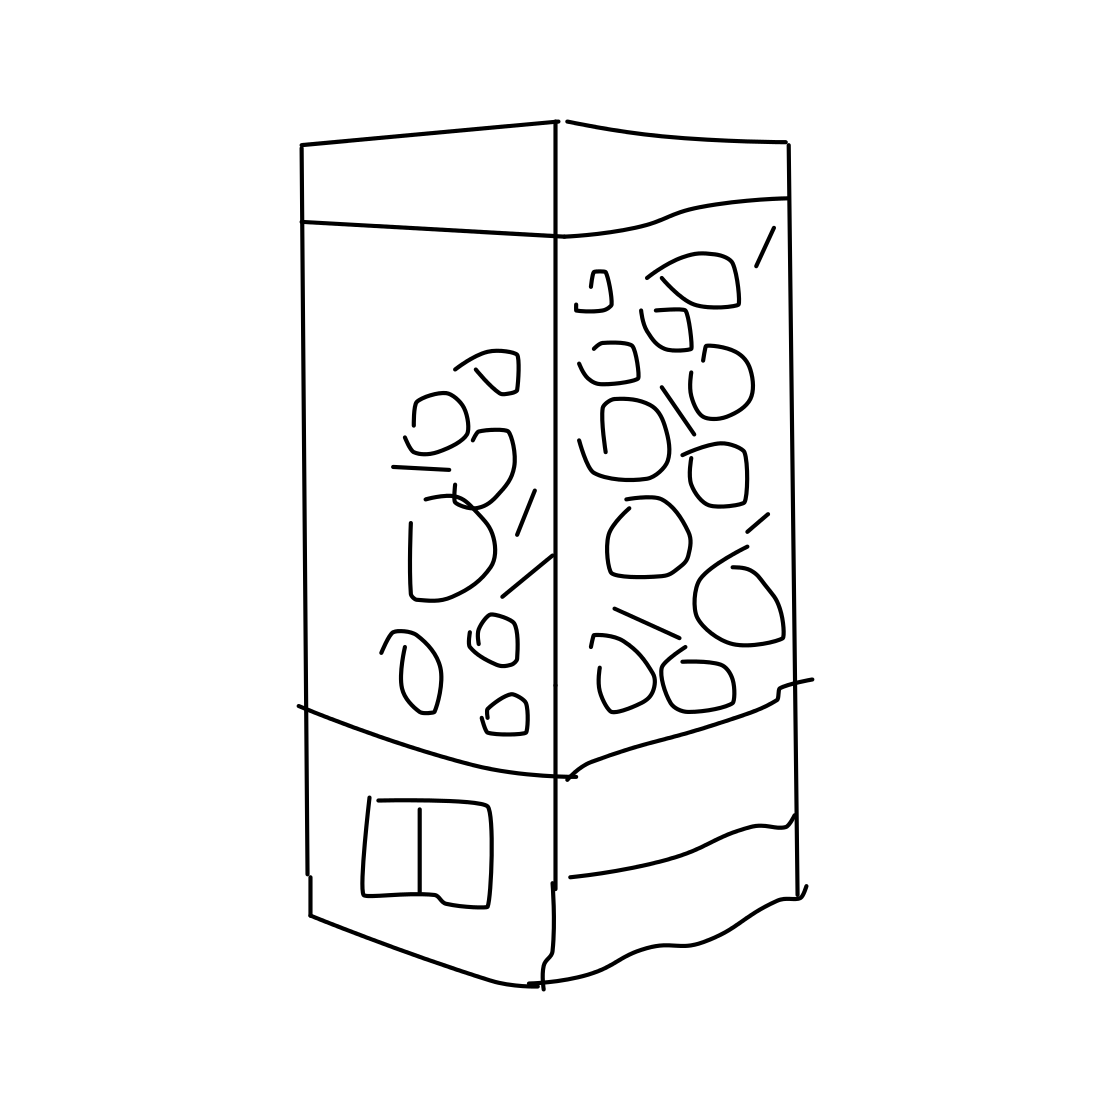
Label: crane (machine)